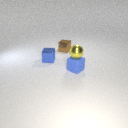
small blue metal cube to the left of small blue rubber cube